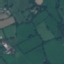
Land use / land cover: Pasture